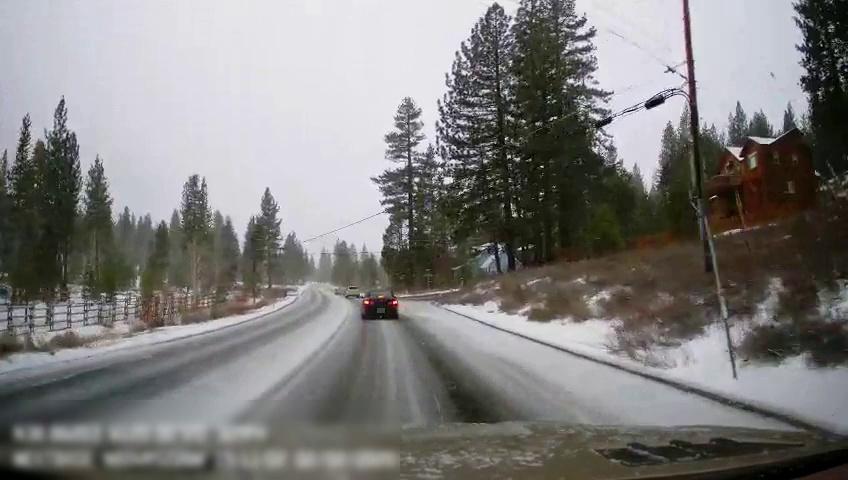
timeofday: Day
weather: Snowy
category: Drivable Space
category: Vehicles | Car
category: Vehicles | SUV
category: Vehicles | Car